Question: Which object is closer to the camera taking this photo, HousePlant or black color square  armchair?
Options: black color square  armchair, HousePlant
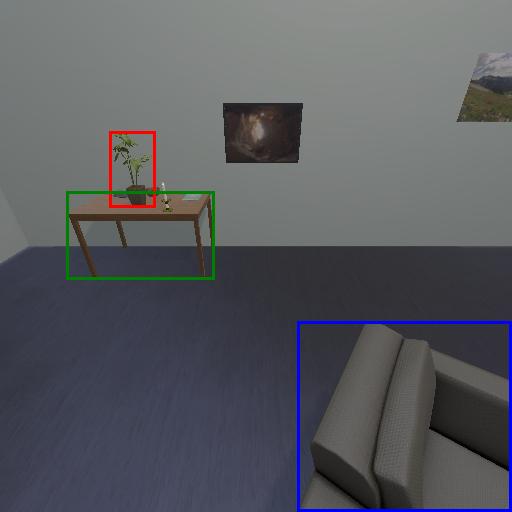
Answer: black color square  armchair